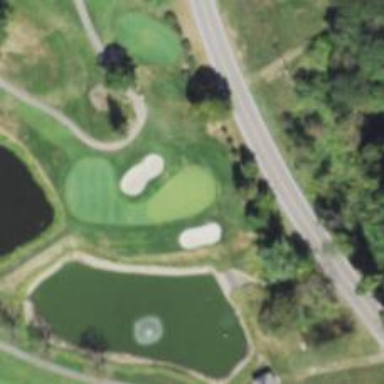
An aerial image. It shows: View of golf hole.